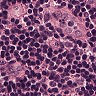
Metastatic tissue present: no